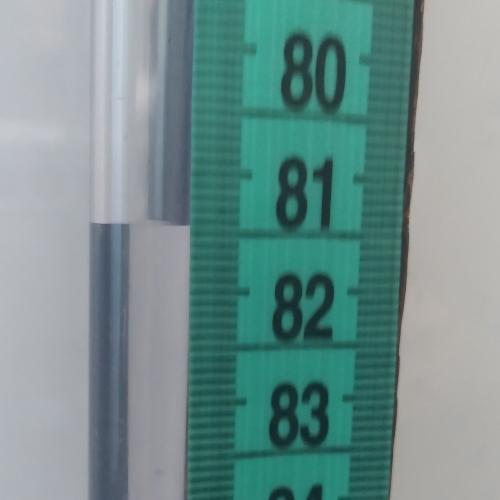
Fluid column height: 81.5 cm